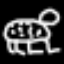
Label: frog